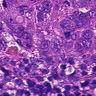
Metastatic tissue present: yes